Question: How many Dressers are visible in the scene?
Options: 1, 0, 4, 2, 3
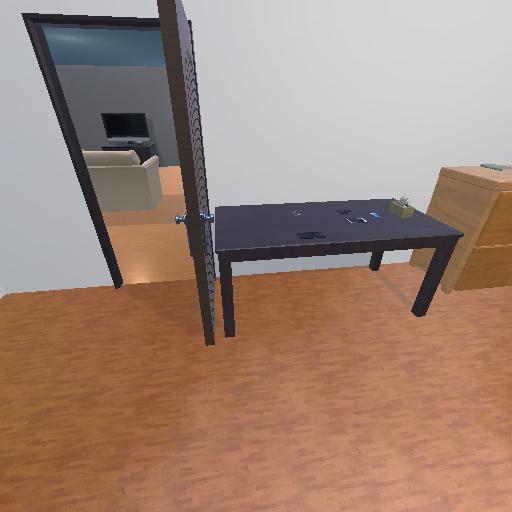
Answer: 1